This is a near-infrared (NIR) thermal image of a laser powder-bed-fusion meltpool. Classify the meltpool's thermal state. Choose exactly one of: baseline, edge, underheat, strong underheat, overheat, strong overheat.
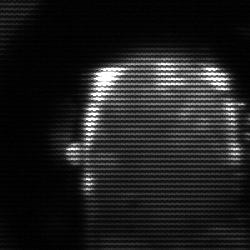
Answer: baseline